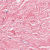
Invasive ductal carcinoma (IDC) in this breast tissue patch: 0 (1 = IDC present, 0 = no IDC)